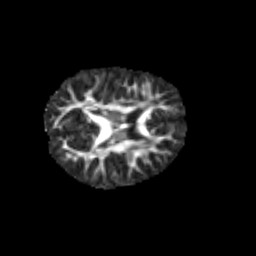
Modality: FA
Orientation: axial
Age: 6
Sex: female
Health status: healthy